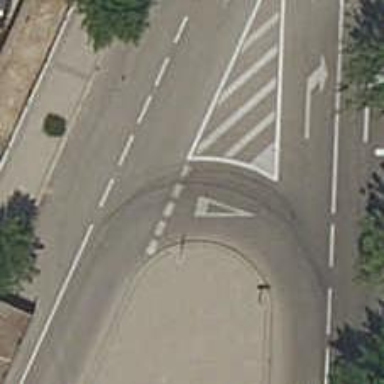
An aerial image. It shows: Road with "give way" sign.